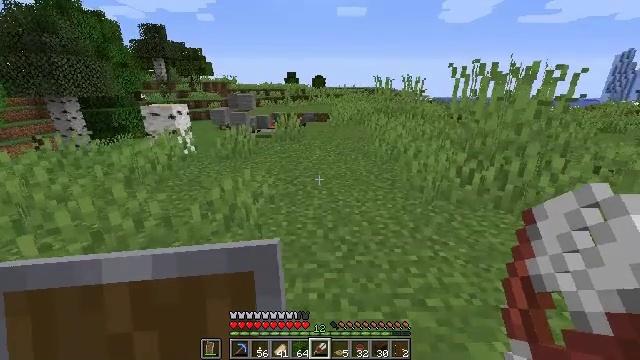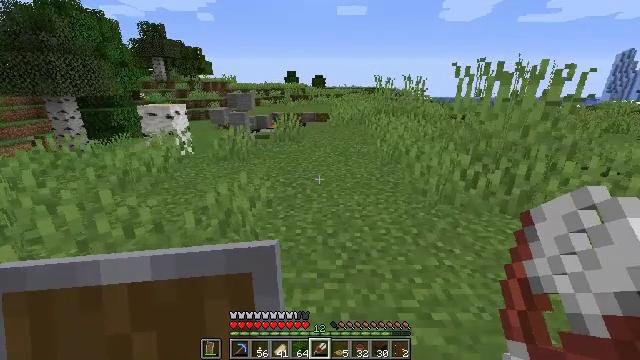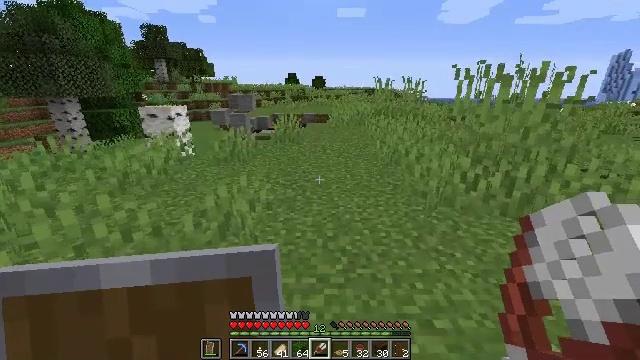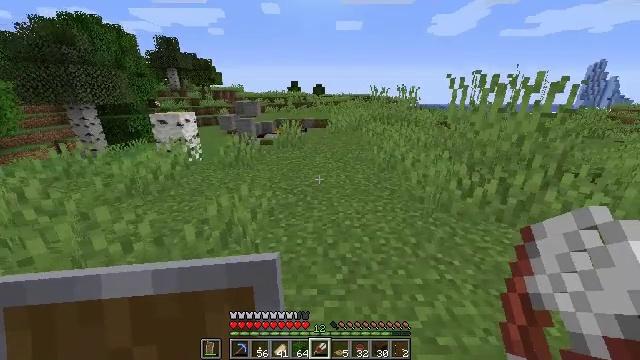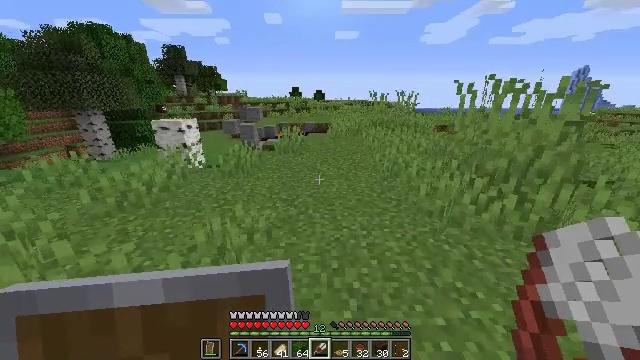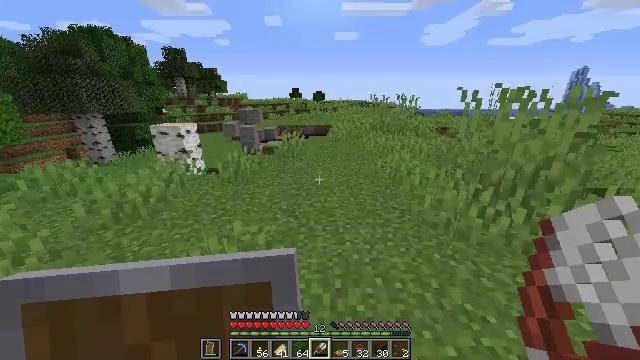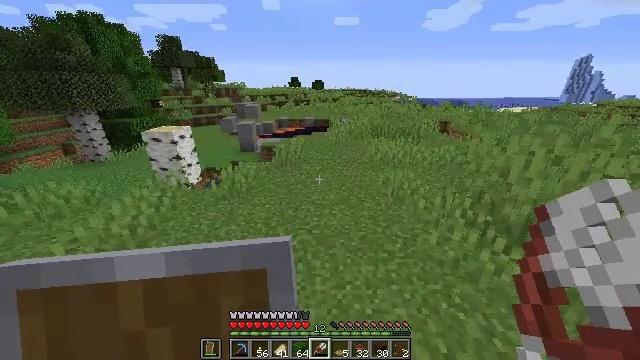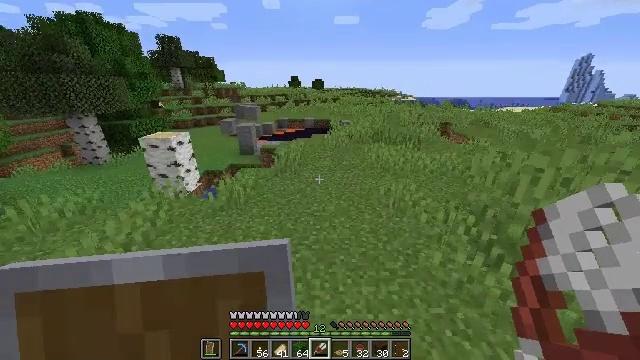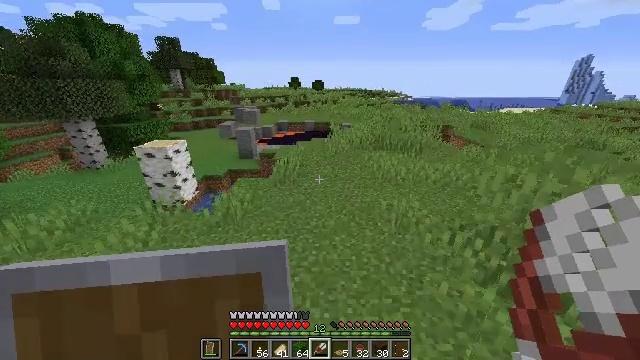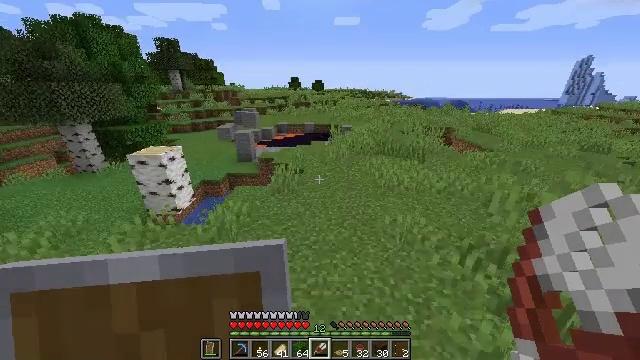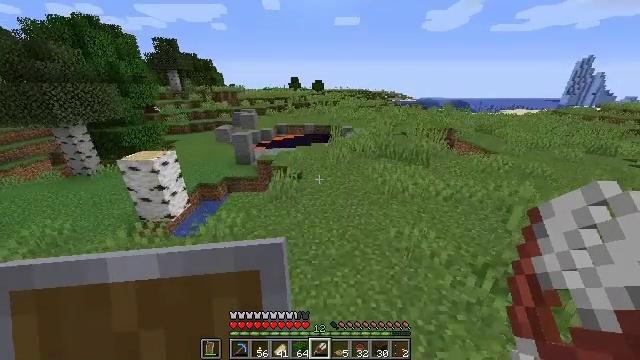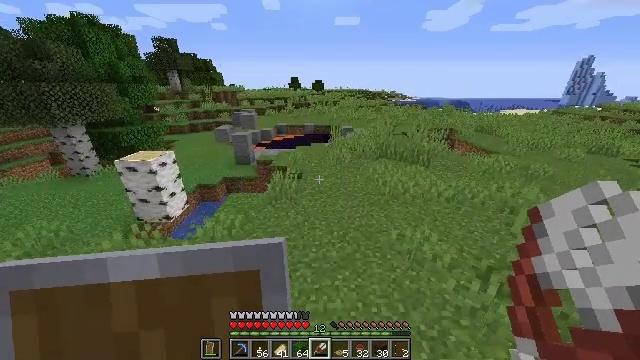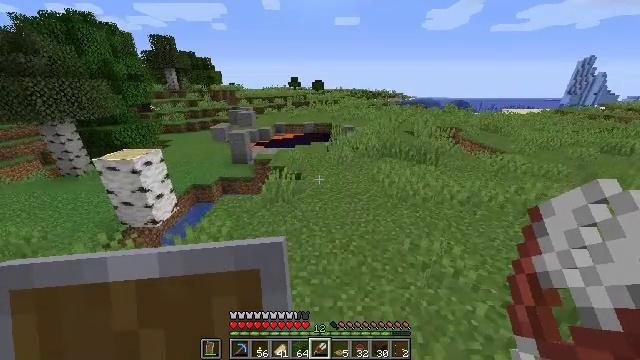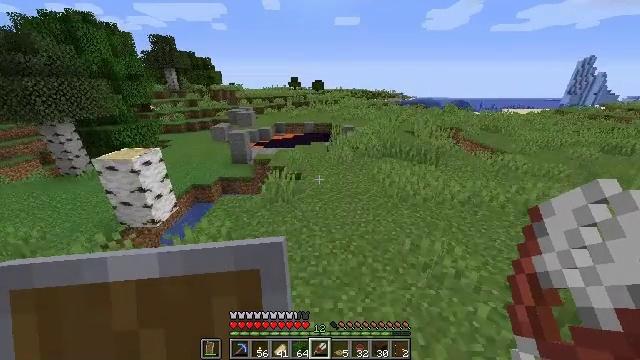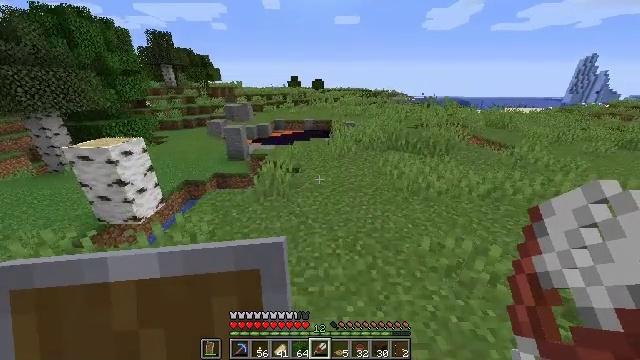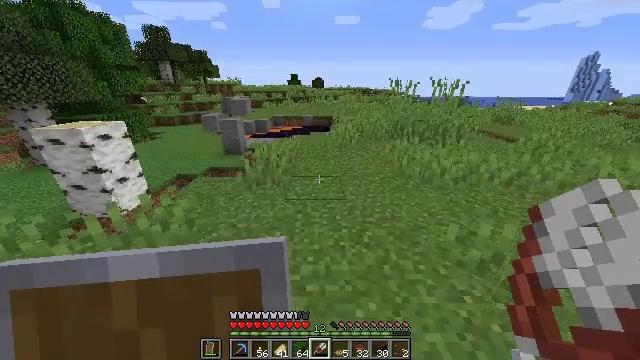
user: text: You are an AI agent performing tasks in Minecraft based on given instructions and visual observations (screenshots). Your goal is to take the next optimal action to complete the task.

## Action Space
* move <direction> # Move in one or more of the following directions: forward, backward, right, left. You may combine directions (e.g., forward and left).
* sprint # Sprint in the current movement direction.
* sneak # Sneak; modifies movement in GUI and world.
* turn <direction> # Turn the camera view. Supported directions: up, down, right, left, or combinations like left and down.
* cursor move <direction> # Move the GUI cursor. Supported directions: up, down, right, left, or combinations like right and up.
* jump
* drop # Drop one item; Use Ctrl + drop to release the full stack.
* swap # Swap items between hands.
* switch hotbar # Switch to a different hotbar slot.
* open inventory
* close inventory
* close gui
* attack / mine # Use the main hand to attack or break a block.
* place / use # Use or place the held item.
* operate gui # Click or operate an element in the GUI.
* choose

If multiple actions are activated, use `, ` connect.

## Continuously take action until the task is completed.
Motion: motion action
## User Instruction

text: Pick the delicate lily of the valley flower.
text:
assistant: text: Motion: move forward
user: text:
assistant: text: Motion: move forward
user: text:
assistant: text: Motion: move forward
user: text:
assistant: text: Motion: move forward
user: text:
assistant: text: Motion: move forward, jump
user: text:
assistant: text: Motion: move forward, turn down, jump
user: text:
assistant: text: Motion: move forward, jump
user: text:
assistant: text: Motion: move forward, jump
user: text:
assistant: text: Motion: move forward, jump
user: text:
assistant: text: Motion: move forward, jump
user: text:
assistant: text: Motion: move forward, jump
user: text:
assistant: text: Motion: move forward, jump
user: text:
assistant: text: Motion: move forward, jump
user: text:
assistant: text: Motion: move forward, jump
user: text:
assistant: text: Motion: move forward, jump
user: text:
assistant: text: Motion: move forward, jump
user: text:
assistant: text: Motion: move forward, jump
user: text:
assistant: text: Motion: move forward, jump
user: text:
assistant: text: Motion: move forward and move right, jump
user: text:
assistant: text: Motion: move forward and move right, jump
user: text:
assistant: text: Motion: move forward and move right, jump
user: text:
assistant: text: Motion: move forward and move right, jump
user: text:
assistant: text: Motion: move forward and move right, jump
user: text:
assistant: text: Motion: move forward and move right, jump
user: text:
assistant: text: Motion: move forward and move right, jump
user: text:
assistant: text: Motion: move forward and move right, jump
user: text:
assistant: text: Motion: move forward and move right, turn right and down, jump
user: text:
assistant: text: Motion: move forward and move right, turn right and down, jump
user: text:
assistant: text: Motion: move forward and move right, turn right and down, jump
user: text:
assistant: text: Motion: move forward and move right, turn right and down, jump